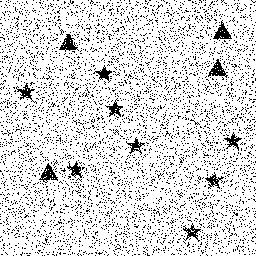
Squares: 0
Triangles: 4
Stars: 8
Total shapes: 12